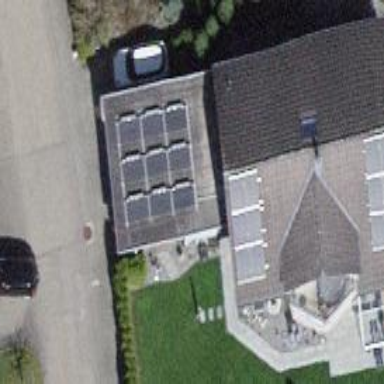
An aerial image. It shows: Solar photovoltaic panel generator.